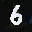
Label: 6